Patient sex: M
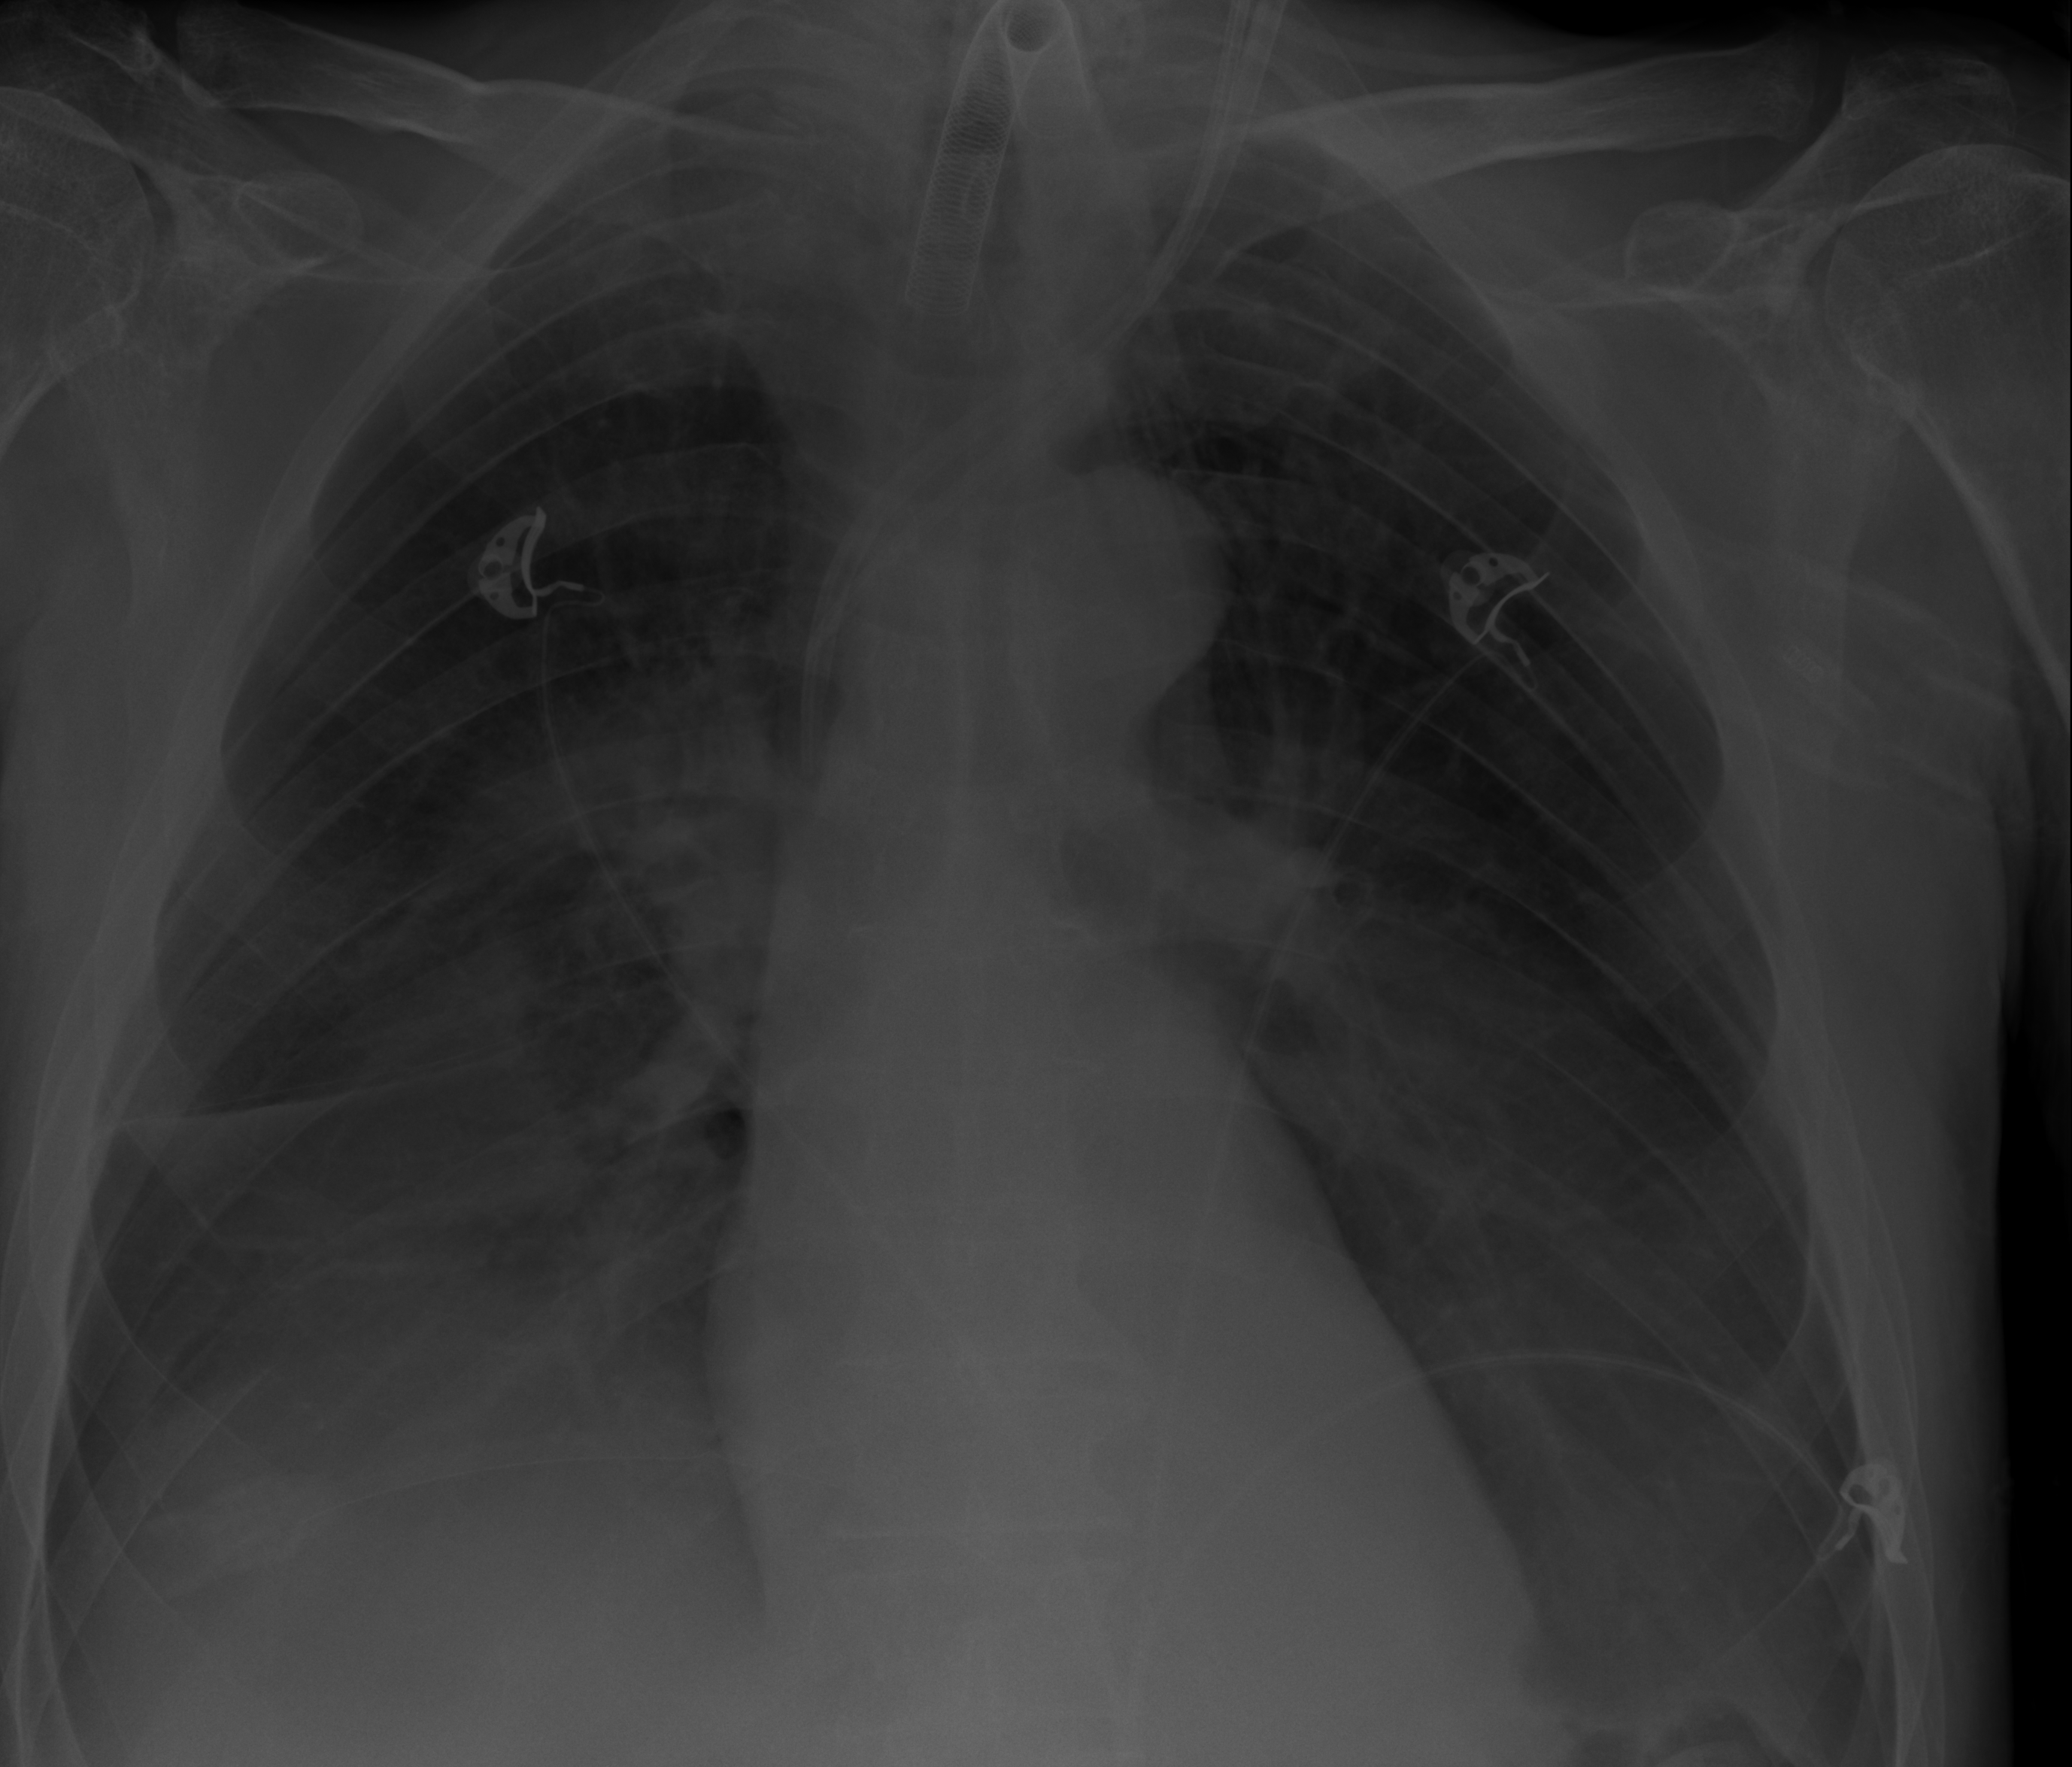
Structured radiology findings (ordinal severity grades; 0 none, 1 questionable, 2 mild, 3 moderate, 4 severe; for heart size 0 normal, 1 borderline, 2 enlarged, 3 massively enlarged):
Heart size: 1
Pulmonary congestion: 0
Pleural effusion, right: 2
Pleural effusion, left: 2
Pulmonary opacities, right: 0
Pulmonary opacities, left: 0
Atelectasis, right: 2
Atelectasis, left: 2